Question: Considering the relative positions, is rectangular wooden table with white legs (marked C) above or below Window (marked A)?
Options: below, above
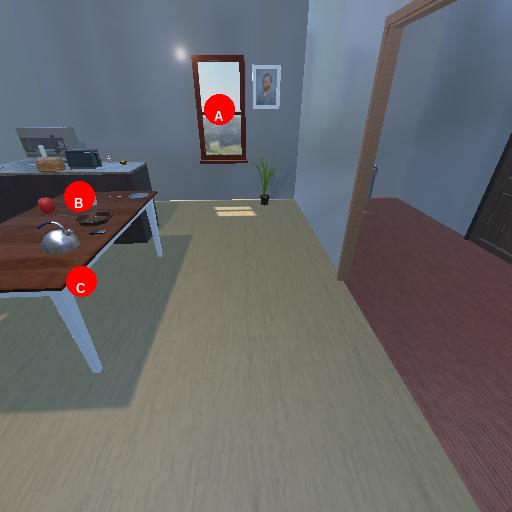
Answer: below